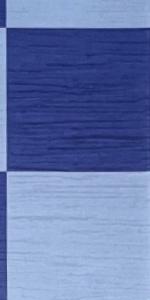
Label: Empty